Interaction volume radius: 5 \u00c5
Interaction volume height: 10 \u00c5
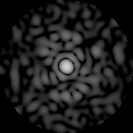
Disorder parameter: 0.8494